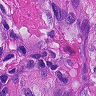
Metastatic tissue present: yes